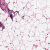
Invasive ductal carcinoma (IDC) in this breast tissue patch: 0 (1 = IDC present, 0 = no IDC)